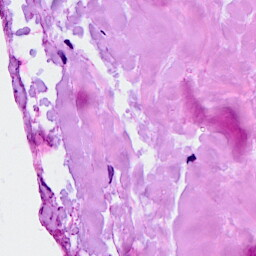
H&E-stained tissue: Breast